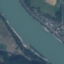
Label: River